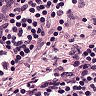
Metastatic tissue present: no